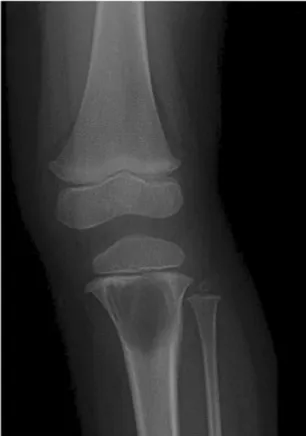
A 2-year-old girl with left knee pain and a medullary lytic lesion in the proximal tibial metaphysis. Antero-posterior view.
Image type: radiology (x_ray)